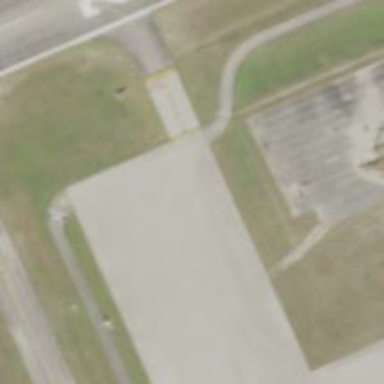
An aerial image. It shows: Image of taxiway at airport.